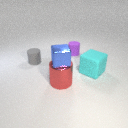
large red metal cylinder below small blue metal cube